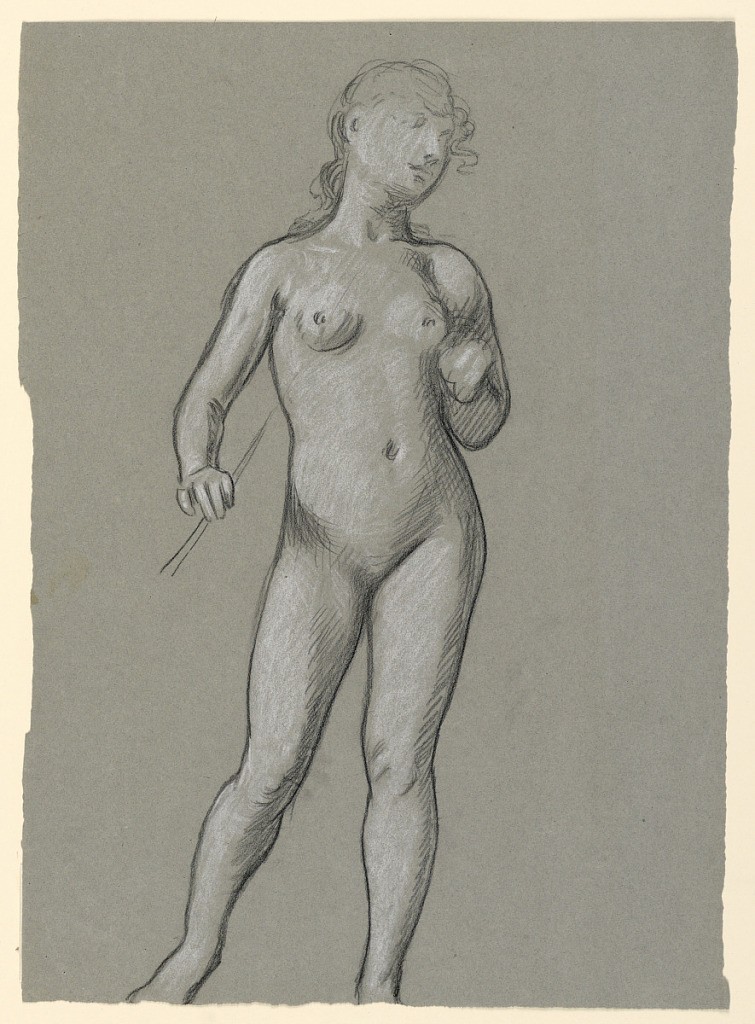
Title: Study of Female Nude
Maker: Elihu Vedder, American, 1836 – 1923
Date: ca. 1885
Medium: Black crayon, white chalk, on gray paper
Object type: Drawing
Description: Full-length figure of a nude girl, standing, turned slightly to the right. Her right hand holds a wand-like object. The paper has been torn away below, cutting off the feet at the ankle line. Reverse- sketches of head of girls.